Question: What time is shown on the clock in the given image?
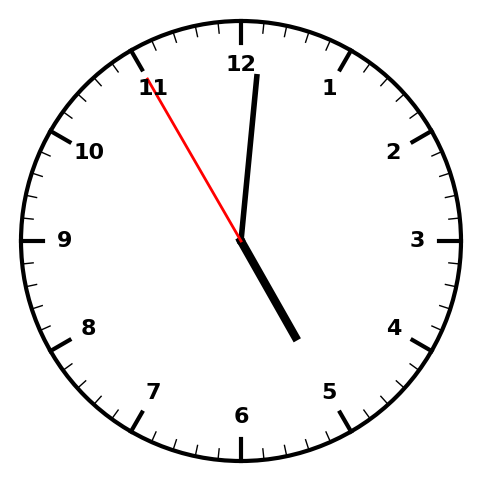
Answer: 05:00:55